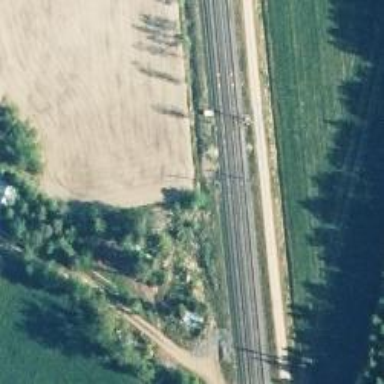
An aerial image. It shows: Railway track with continuous electrified contact lines.